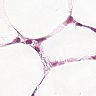
Metastatic tissue present: yes